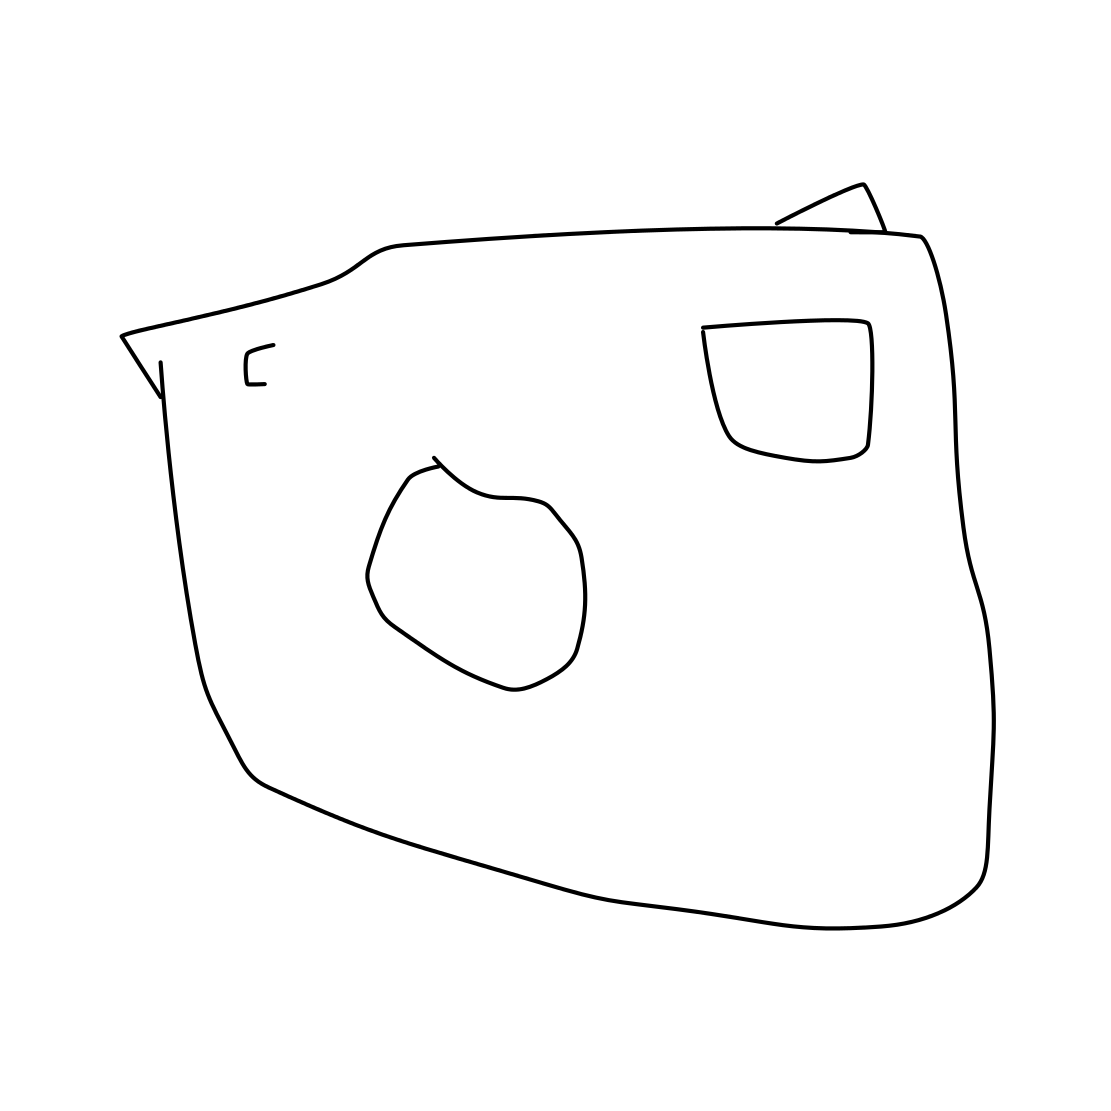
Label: camera